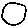
Label: circle